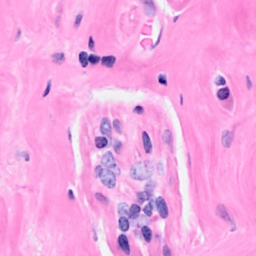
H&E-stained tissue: Breast